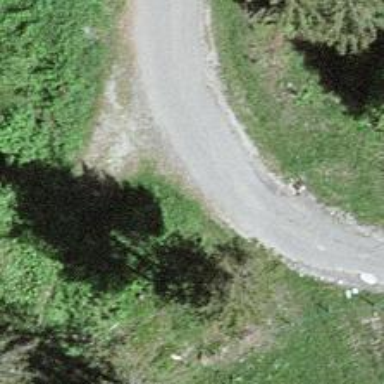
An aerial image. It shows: Unclassified road with asphalt surface.